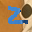
Label: 2